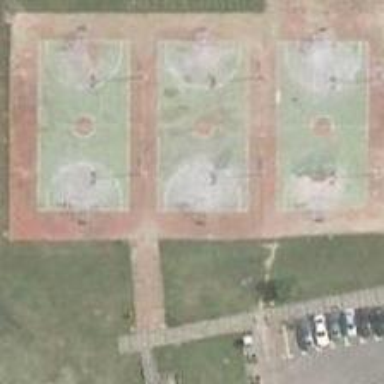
Three basketball courts are tied side by side in this piece of grass, next to the parking lot which is is full of parking .